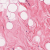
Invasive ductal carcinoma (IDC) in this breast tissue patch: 0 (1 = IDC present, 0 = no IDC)